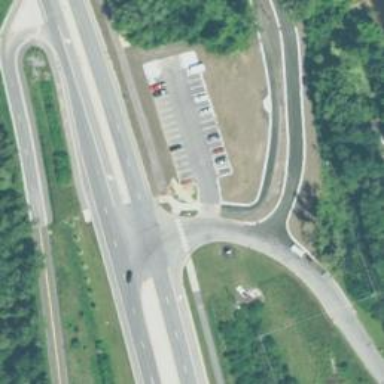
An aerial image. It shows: Asphalt cycleway with unmarked crossing.